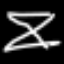
Label: hourglass